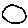
Label: circle